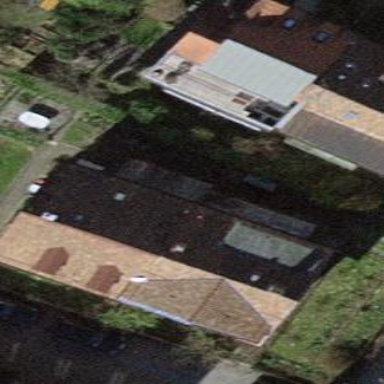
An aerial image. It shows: The roof of the building is gabled in shape.